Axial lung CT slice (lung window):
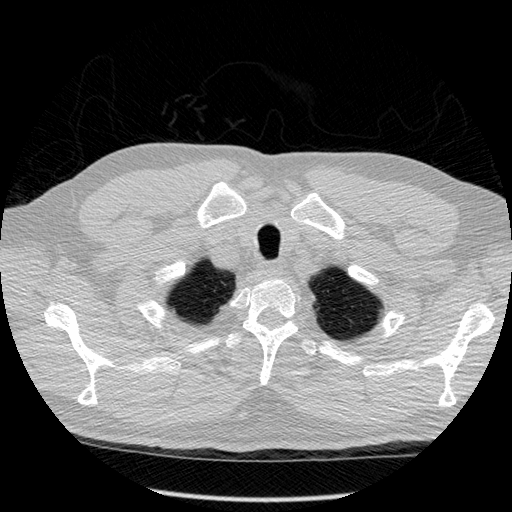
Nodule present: no